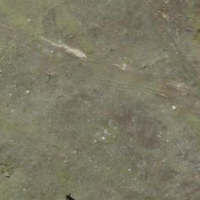
EUNIS habitat code: 26
Species observed at this site:
Hesperia comma
Agriades glandon